Question: Let's consider the following character vectors:
'''
M1 = c("Variable_1", "Variable_2", "Variable_3")
M2 = c("Variable_2", "Variable_4", "Variable_5")
M3 = "Variable_3"
M4 = c("Variable_1", "Variable_2", "Variable_3", "Variable_4", "Variable_5")
'''
I was wondering if there is any tool/function in R that allows me to the following table based on the values of , , , and , and then the table :

Any help would be appreciated! Thanks!
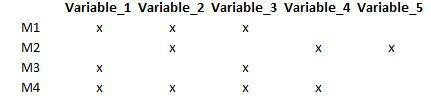
Answer: This command creates a table with zeroes and ones.
'''
table(do.call(rbind, lapply(c("M1", "M2", "M3", "M4"), function(x)
data.frame(ind = x, var = get(x)))))
var
ind Variable_1 Variable_2 Variable_3 Variable_4 Variable_5
M1 1 1 1 0 0
M2 0 1 0 1 1
M3 0 0 1 0 0
M4 1 1 1 1 1
'''
---
If you really want to have 'x's you can use:
'''
tab <- table(do.call(rbind, lapply(c("M1", "M2", "M3", "M4"), function(x)
data.frame(ind = x, var = get(x)))))
replace(replace(tab, as.logical(tab), "x"), !tab, "")
var
ind Variable_1 Variable_2 Variable_3 Variable_4 Variable_5
M1 x x x
M2 x x x
M3 x
M4 x x x x x
'''
---
Based on your comment. How to get rid of 'var' and 'ind' and how to use a list:
'''
LL <- list(M1, M2, M3, M4)
tab <- table(do.call(rbind, lapply(seq_along(LL), function(x)
data.frame(ind = x, var = LL[[x]]))))
dimnames(tab) <- unname(dimnames(tab))
replace(replace(tab, as.logical(tab), "x"), !tab, "")
Variable_1 Variable_2 Variable_3 Variable_4 Variable_5
1 x x x
2 x x x
3 x
4 x x x x x
'''